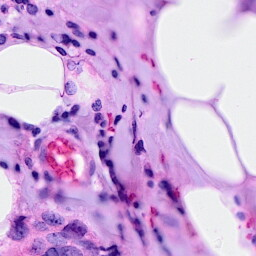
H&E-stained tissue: Breast